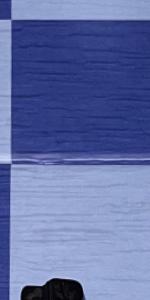
Label: Empty